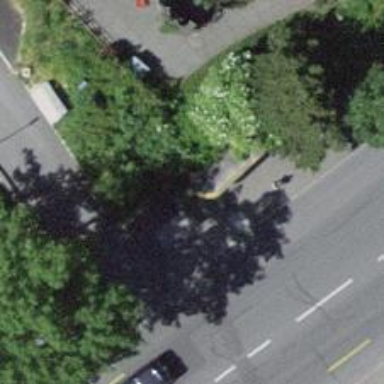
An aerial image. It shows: Post box.